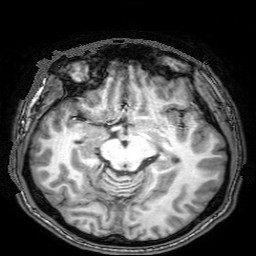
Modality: T1w
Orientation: axial
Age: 22
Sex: male
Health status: ill
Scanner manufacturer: philips
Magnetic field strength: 3 T
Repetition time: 8.13 s
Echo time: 3.735 s